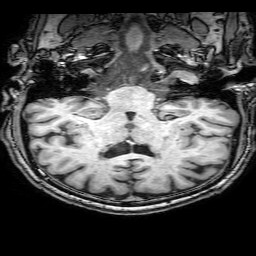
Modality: T1w
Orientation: sagittal
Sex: male
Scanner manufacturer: philips
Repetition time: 0.008143 s
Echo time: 0.00372 s